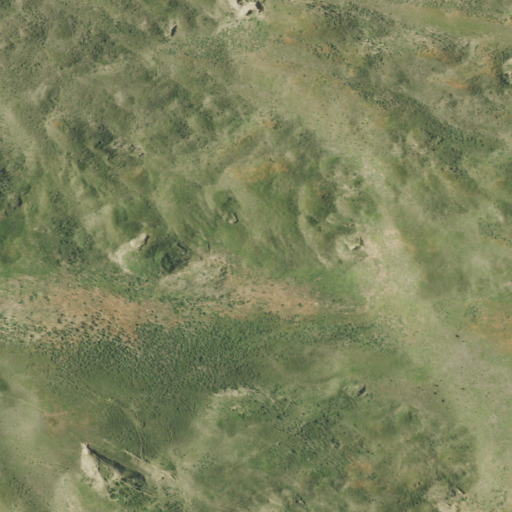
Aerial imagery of mountain in Nebraska named Mount Edna containing only grassland